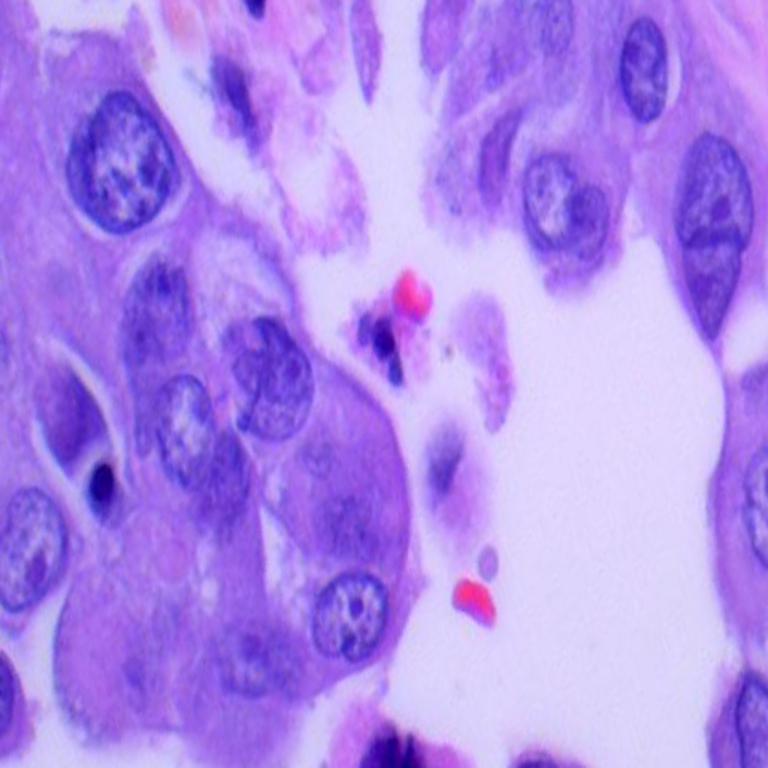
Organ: lung
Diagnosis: adenocarcinomas